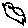
Label: bird